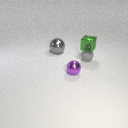
large gray metal sphere to the left of small gray rubber sphere